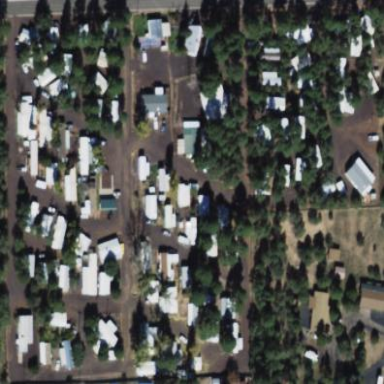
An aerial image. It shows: Residential area known as trailer park.